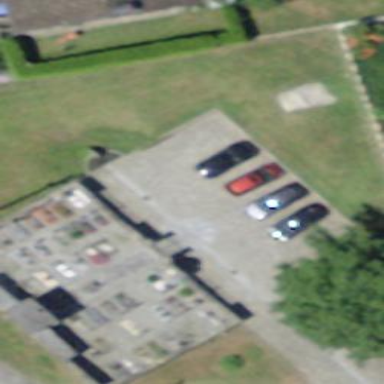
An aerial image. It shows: Cemetery.